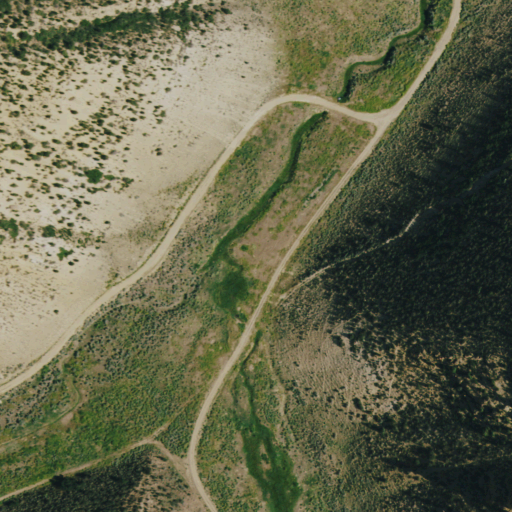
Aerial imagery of valley in Colorado named West Fork Middle Fork Stewart Gulch containing shrub and evergreen forest